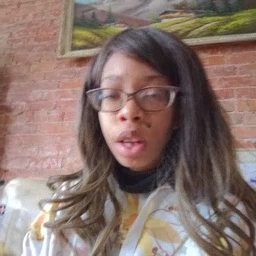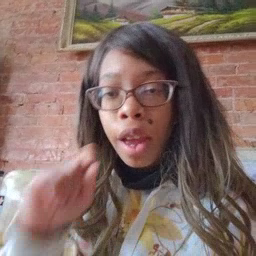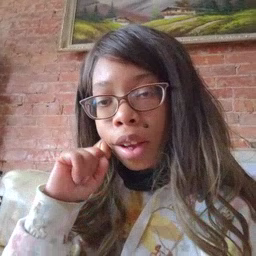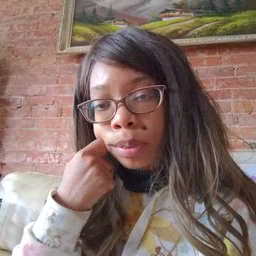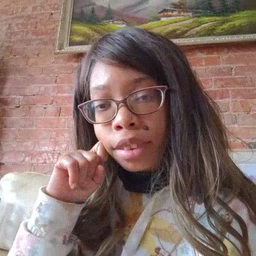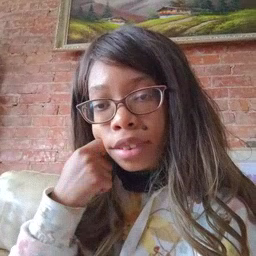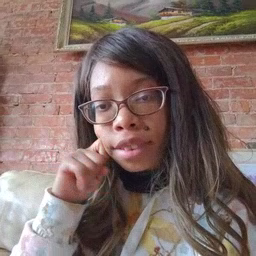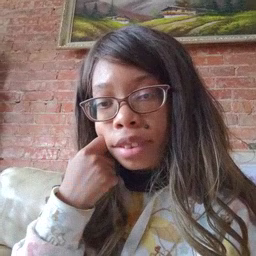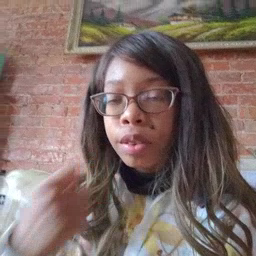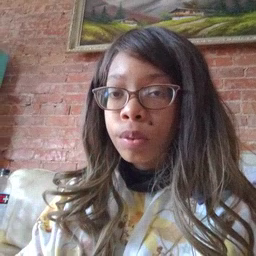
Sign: apple